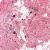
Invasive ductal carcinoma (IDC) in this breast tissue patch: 0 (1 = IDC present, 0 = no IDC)